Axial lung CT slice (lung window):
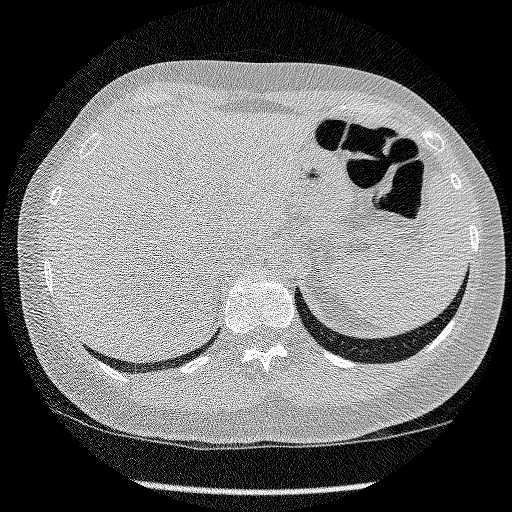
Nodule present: no